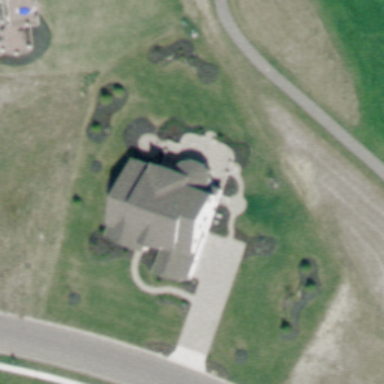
A house with grey roofs is surrounded by trees and lawn in the sparse residential area .